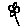
Label: flower